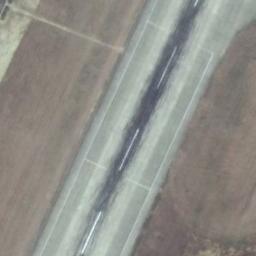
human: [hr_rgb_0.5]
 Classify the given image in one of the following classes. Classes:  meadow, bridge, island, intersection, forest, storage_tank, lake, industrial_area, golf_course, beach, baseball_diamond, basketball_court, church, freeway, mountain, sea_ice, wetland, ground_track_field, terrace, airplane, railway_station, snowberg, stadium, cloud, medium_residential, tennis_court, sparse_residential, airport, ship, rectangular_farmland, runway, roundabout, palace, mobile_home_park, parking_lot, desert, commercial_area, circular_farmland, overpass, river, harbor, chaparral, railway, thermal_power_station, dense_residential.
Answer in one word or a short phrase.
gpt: runway